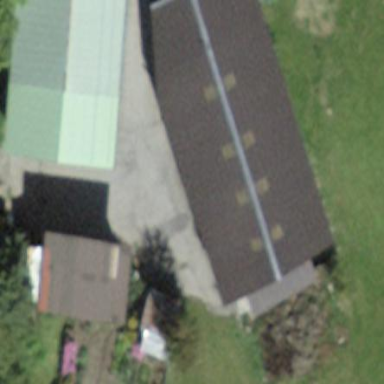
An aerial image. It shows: Barn.